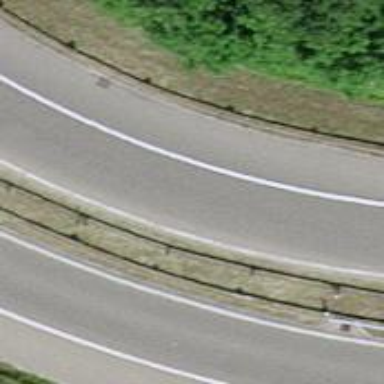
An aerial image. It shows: Asphalt motorway link.